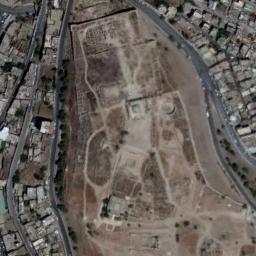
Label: palace